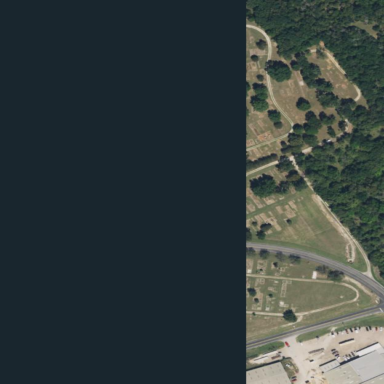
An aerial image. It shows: Cemetery.